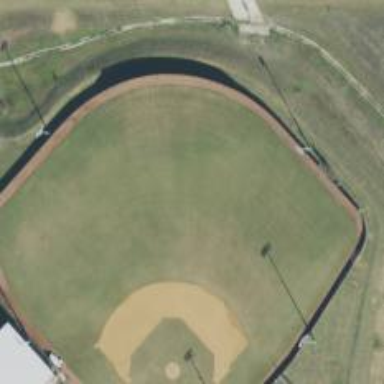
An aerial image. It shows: Baseball pitch for leisure and sports activities.